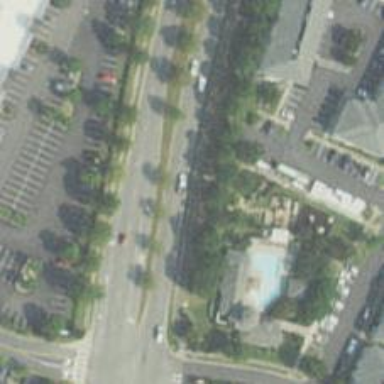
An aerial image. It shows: Marked sidewalk.